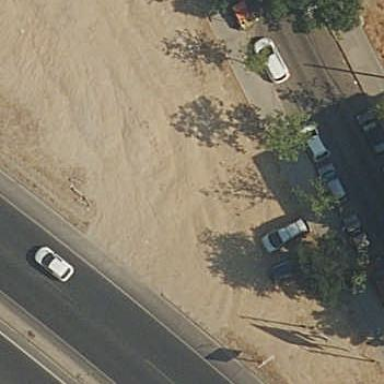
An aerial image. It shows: Unpaved parking area.